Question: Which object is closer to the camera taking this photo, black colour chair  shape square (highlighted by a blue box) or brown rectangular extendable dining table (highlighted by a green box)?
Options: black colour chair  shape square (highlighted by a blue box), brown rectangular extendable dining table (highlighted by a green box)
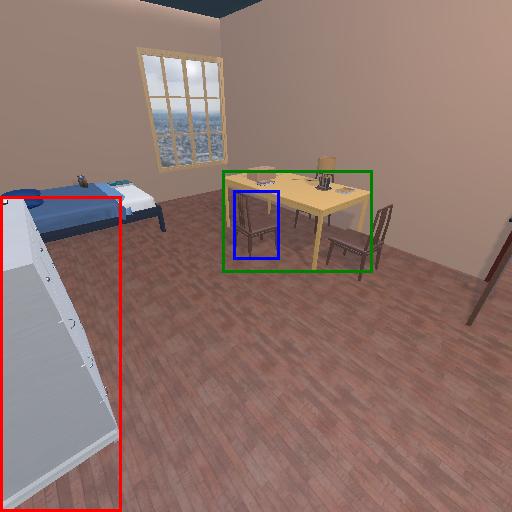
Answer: black colour chair  shape square (highlighted by a blue box)